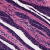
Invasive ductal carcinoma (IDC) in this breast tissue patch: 0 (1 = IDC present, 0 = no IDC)